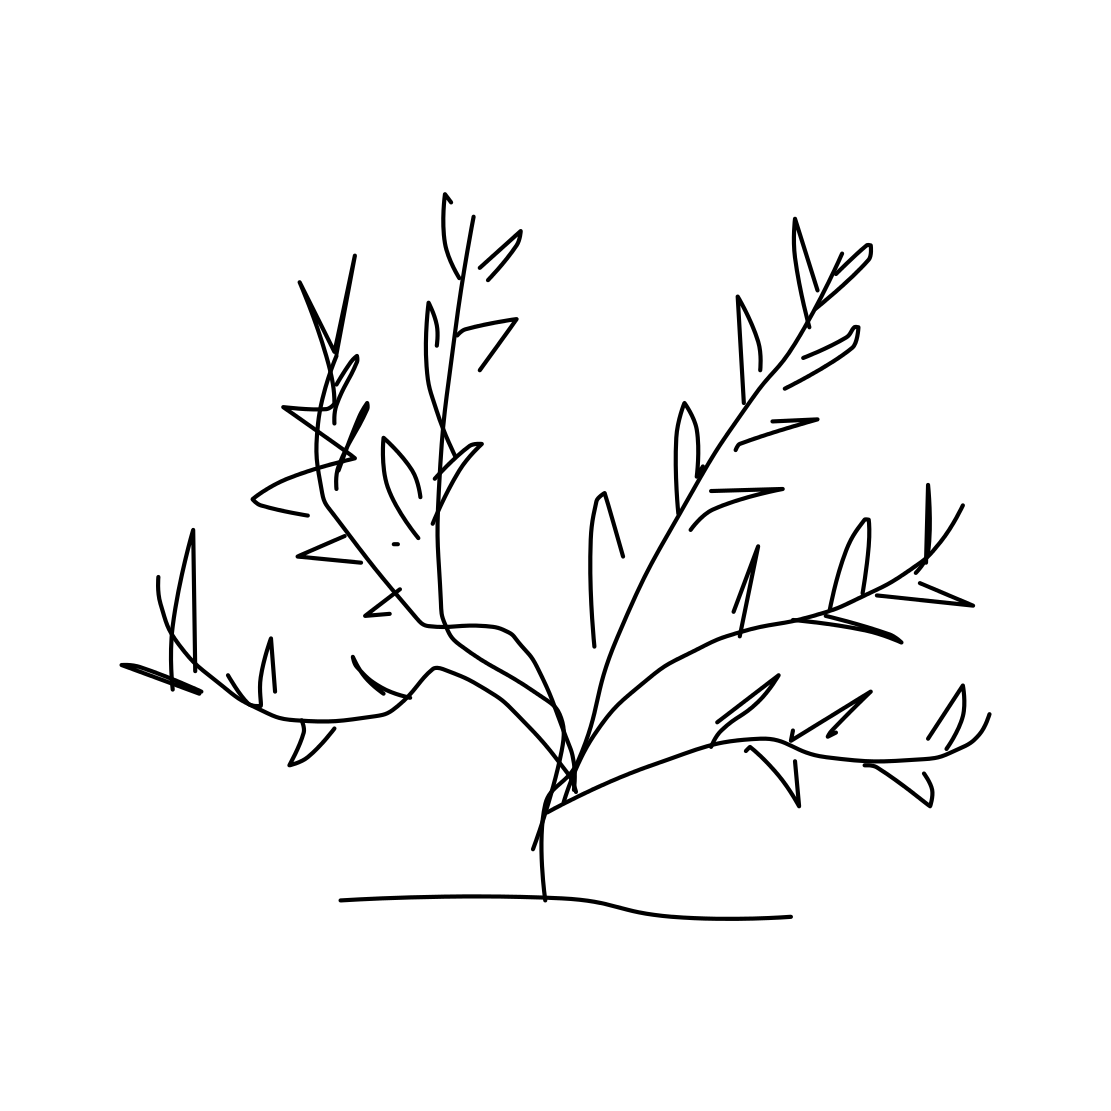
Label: bush